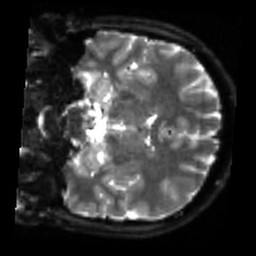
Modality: sbref
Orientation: coronal
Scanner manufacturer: siemens
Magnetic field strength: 3 T
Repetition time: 4 s
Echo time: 0.0594 s